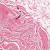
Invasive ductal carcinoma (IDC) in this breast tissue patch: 0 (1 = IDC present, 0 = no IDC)